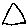
Label: triangle